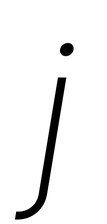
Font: Inter-Italic_ExtraLight_Italic